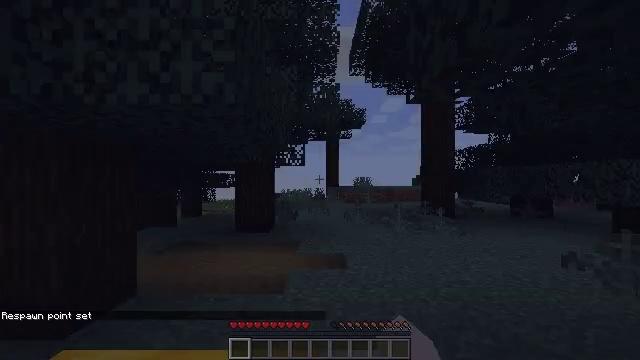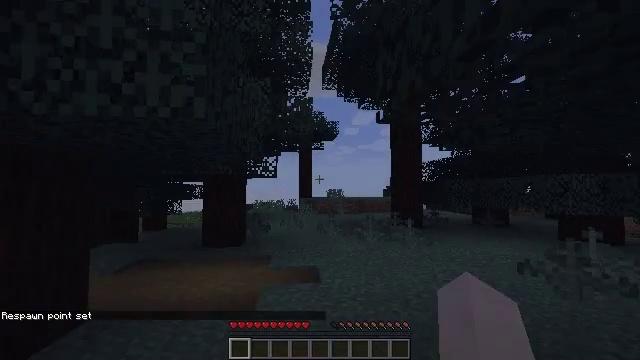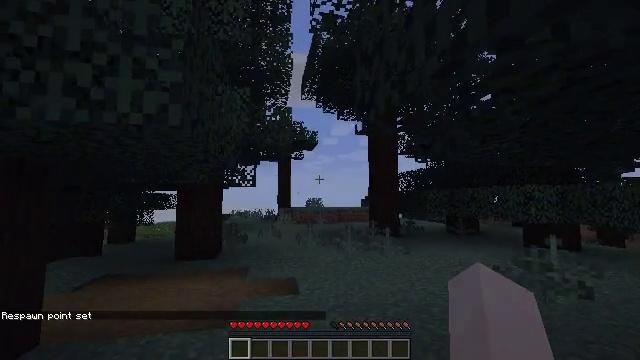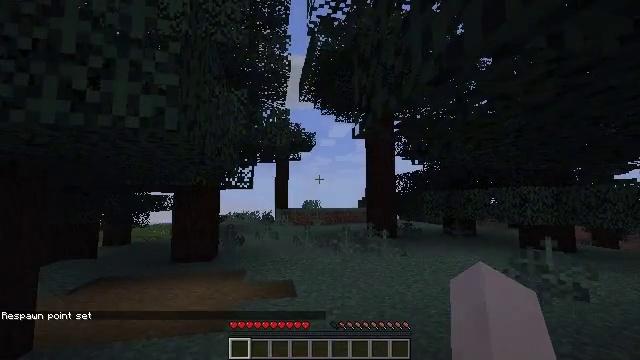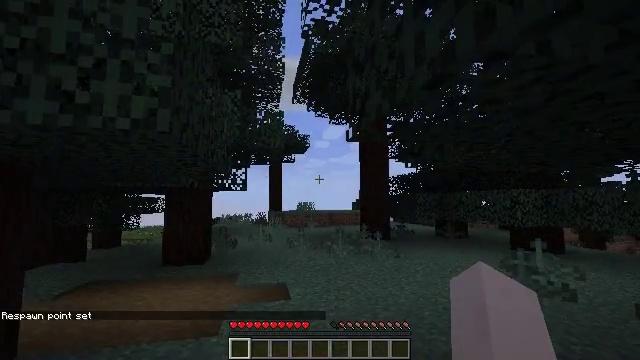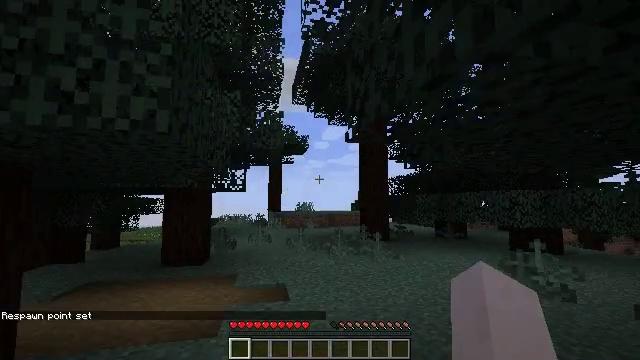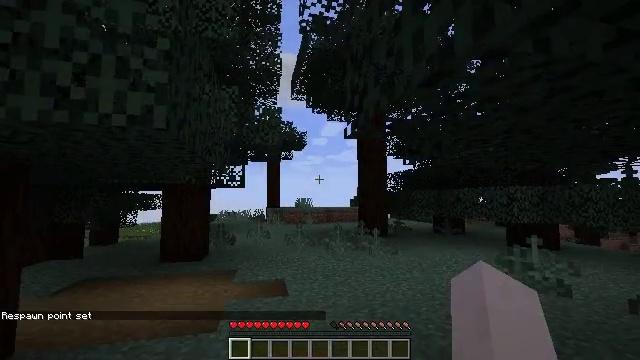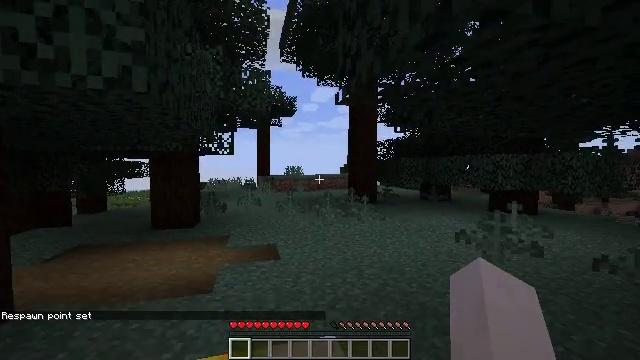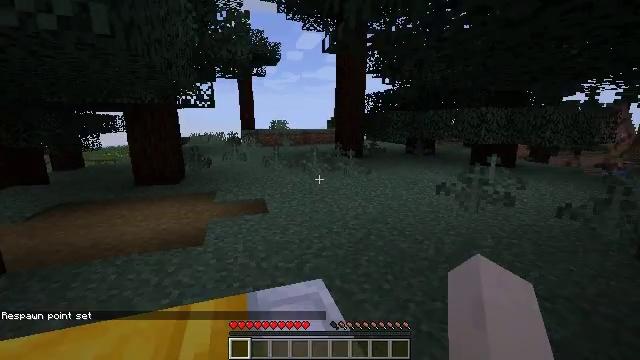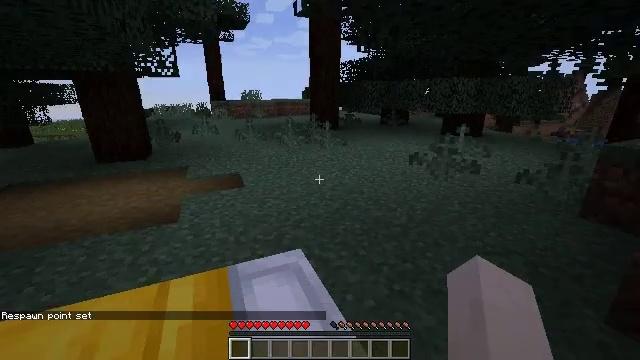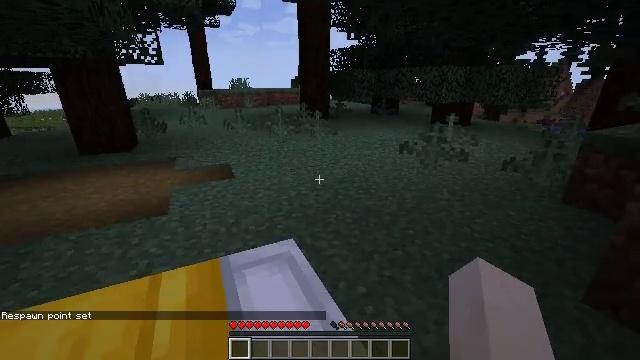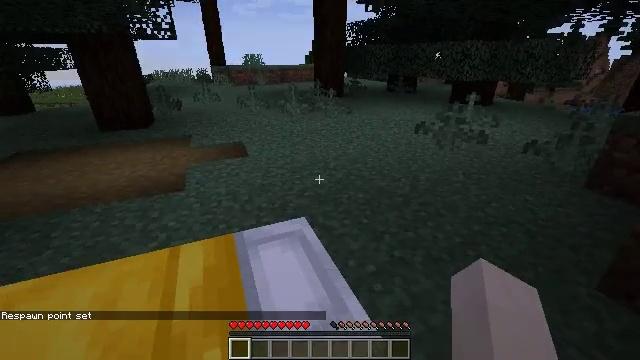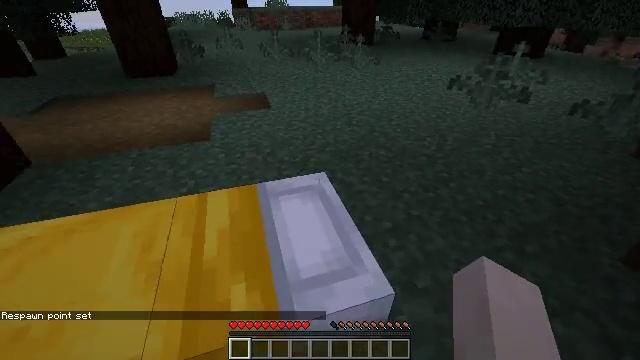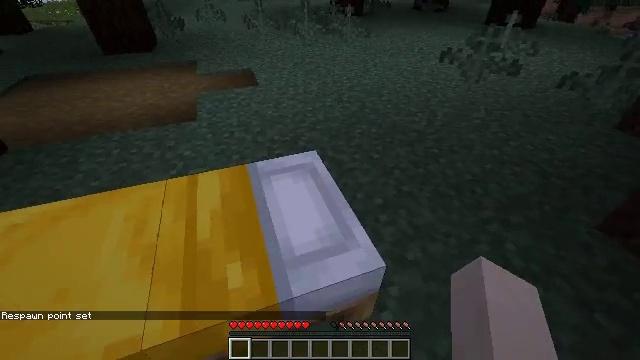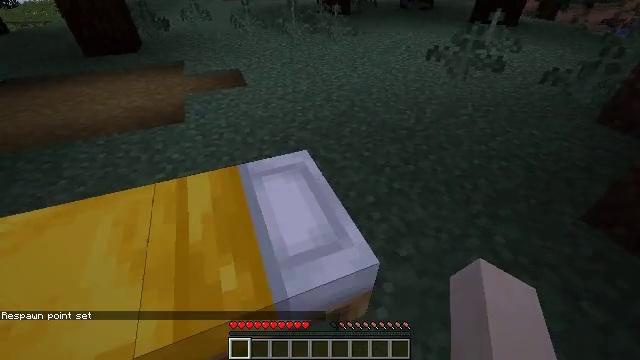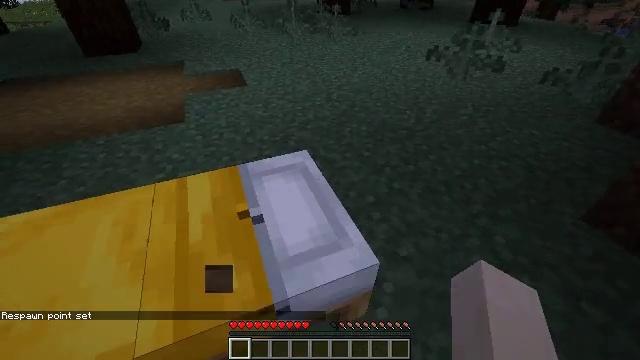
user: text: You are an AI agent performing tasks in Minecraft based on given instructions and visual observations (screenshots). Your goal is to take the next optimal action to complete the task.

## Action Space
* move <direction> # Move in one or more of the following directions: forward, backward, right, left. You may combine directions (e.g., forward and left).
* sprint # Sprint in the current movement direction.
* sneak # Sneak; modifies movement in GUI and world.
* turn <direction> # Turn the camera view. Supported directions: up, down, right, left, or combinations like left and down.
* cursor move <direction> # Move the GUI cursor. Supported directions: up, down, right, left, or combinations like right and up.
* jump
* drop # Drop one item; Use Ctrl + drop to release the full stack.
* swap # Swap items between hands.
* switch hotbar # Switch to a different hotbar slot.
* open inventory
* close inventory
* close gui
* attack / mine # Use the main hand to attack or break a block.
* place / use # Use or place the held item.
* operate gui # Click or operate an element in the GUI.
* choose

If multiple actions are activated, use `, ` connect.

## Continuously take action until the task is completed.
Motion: motion action
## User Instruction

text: Remove the yellow bed.
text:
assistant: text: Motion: turn right and up
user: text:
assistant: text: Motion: turn right and up
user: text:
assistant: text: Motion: no_op
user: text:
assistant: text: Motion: turn right
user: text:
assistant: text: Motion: no_op
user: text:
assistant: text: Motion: no_op
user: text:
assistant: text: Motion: turn right and down
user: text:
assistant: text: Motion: turn right and down
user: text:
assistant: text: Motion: turn right and down
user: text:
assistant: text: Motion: turn right and down
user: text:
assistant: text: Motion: turn left and down
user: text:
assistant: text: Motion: turn left and down
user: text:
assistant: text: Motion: turn right and down
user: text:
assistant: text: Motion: turn right
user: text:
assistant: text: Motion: attack / mine
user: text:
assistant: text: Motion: turn left and down, attack / mine
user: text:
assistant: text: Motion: turn left and down, attack / mine
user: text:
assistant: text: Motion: turn left and down, attack / mine
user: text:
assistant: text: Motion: attack / mine
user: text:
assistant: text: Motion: attack / mine
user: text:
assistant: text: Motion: attack / mine
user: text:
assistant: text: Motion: attack / mine
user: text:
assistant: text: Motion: attack / mine
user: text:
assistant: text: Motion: attack / mine
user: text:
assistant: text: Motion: attack / mine